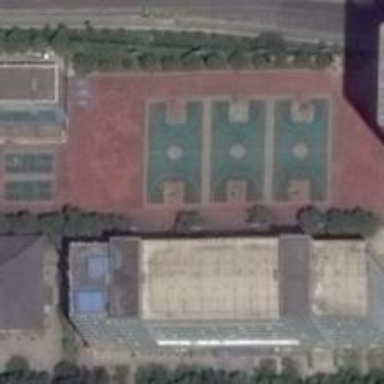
The playground behind the building includes several courts coloured by grren and dark orange .